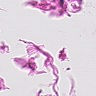
Metastatic tissue present: no